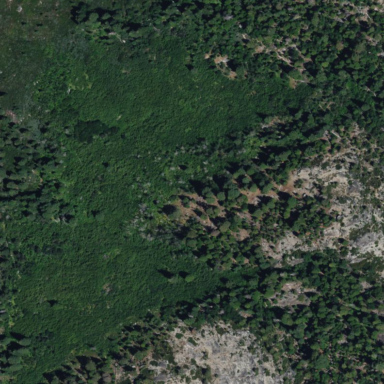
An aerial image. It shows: Wet meadow with woodland vegetation.